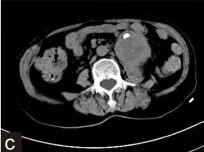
(B, C) The CTU scan showed an unclear boundary between the left kidney and the adjacent psoas major muscle, with both structures displaying uneven enhancement. Additionally, there was evidence of malrotation in the right kidney.
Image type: radiology (ct)